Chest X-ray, AP view. Patient: 52 years old, sex M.
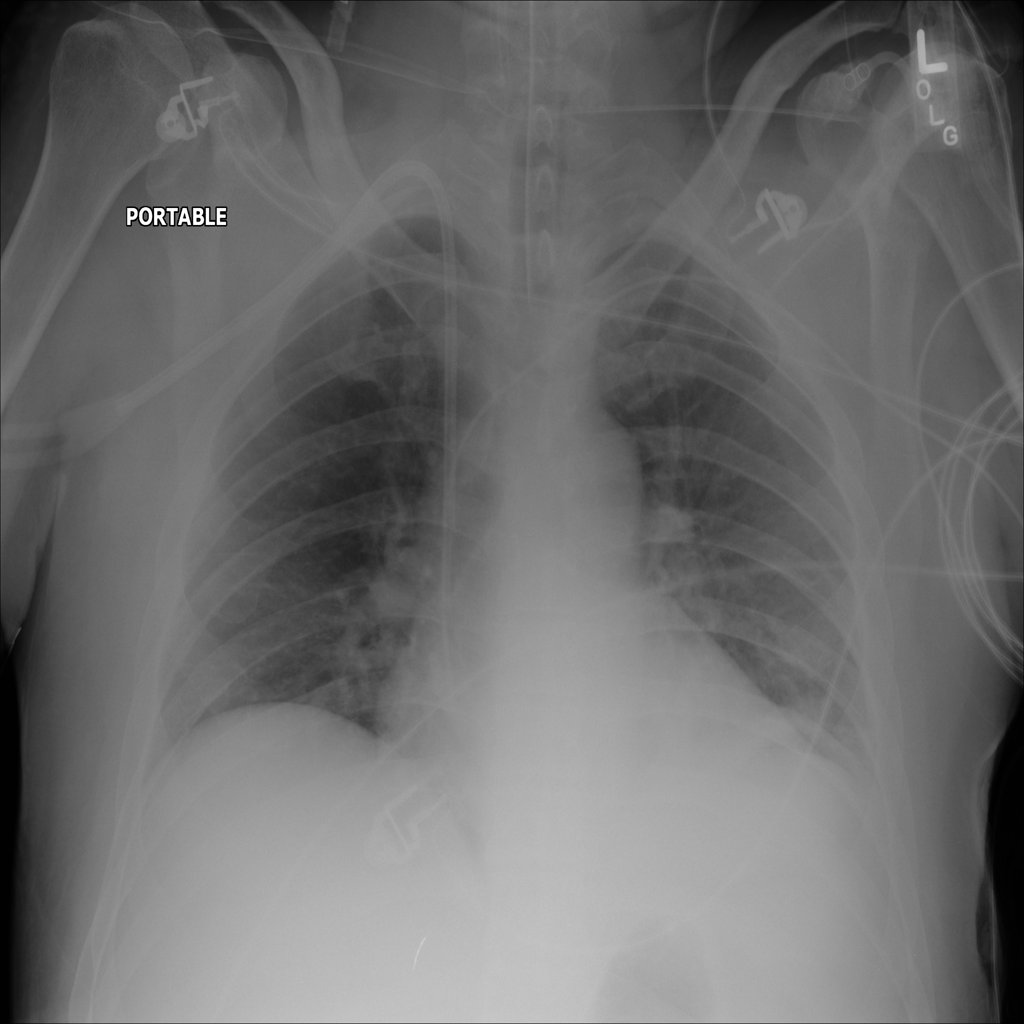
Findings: Atelectasis, Infiltration